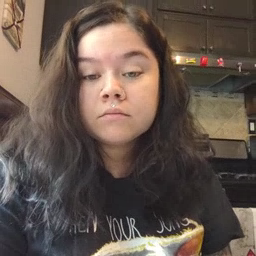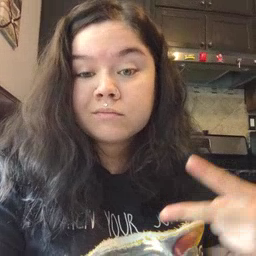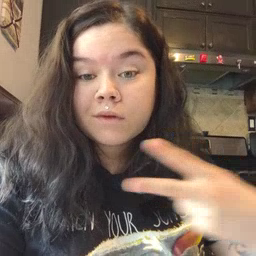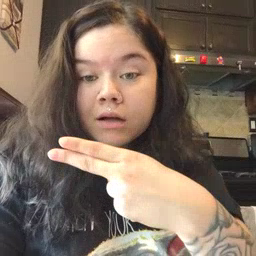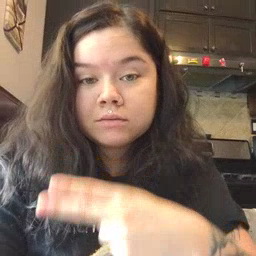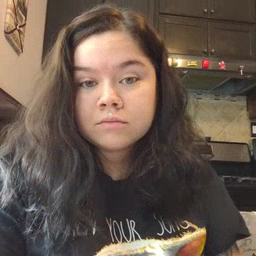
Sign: cut